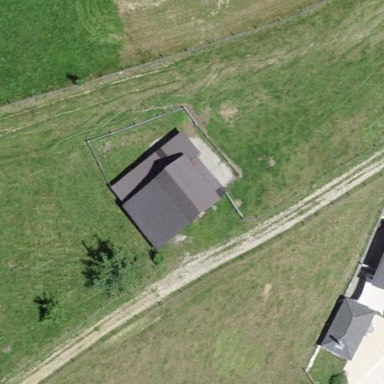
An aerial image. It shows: Rural barn.